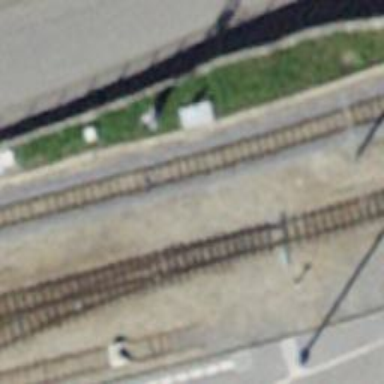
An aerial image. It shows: Narrow-gauge railway track with 1 electrified contact line.